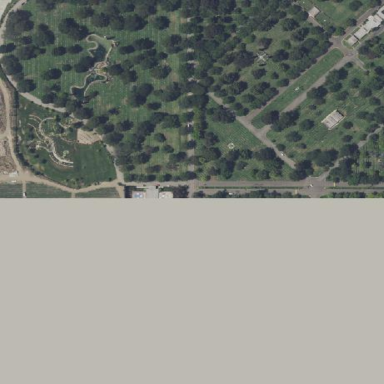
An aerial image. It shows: Cemetery.